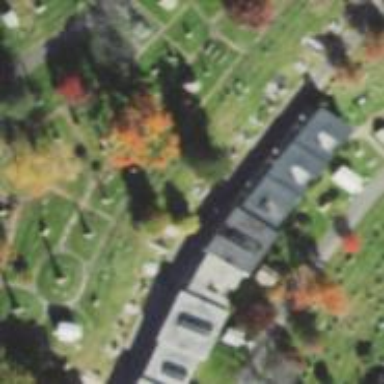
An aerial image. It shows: Mausoleum in cemetery within building.